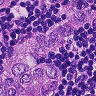
Metastatic tissue present: yes